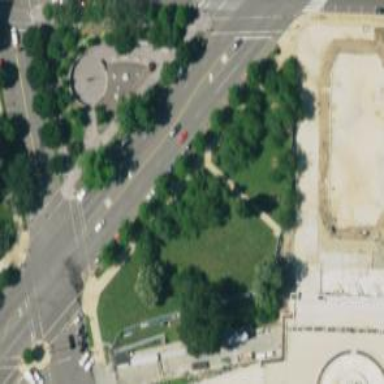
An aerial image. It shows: Park with historical memorial.